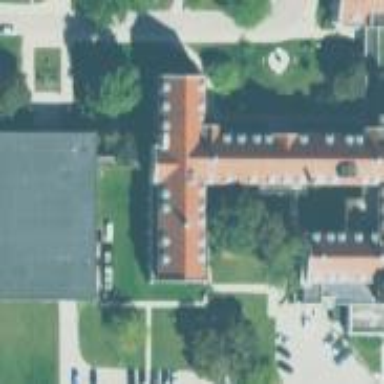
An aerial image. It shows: University building with red roof.